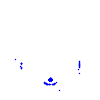
Particle: electron